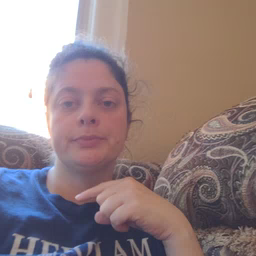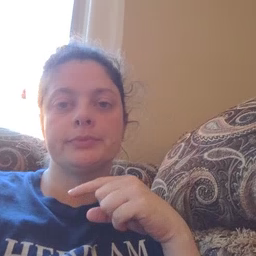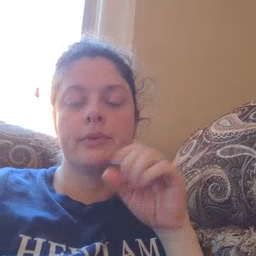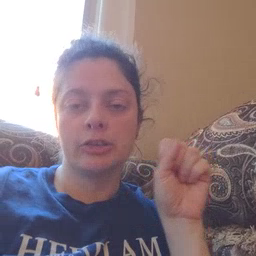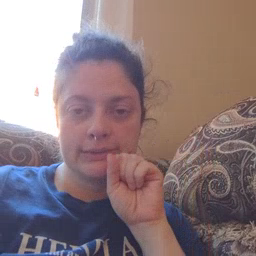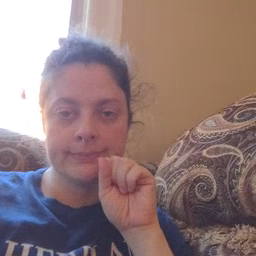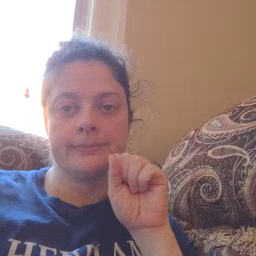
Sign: carrot